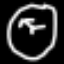
Label: clock